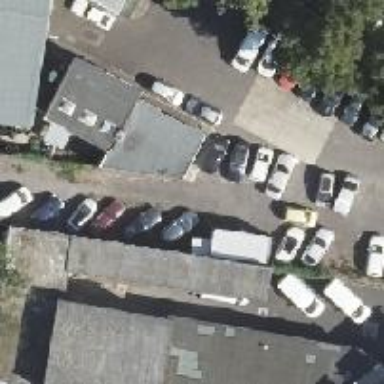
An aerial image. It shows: Car shop.